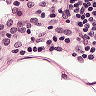
Metastatic tissue present: no